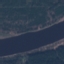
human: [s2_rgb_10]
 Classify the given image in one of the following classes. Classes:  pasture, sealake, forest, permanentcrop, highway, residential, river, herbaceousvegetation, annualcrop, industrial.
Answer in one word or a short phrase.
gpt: River